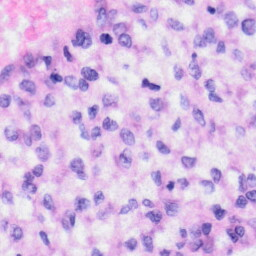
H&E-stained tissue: Liver